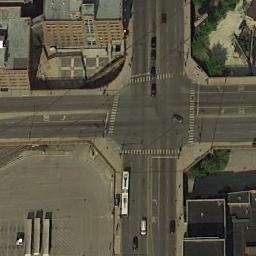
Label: intersection